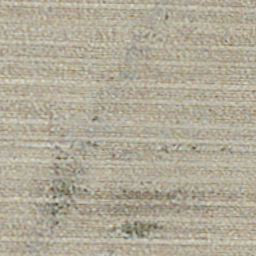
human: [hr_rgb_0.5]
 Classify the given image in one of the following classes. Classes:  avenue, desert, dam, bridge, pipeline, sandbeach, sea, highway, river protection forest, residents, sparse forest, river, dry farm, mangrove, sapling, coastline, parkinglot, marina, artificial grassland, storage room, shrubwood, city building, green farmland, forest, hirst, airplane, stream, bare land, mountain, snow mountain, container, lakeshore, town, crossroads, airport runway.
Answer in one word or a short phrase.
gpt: dry farm